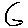
Label: moon